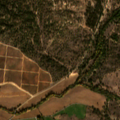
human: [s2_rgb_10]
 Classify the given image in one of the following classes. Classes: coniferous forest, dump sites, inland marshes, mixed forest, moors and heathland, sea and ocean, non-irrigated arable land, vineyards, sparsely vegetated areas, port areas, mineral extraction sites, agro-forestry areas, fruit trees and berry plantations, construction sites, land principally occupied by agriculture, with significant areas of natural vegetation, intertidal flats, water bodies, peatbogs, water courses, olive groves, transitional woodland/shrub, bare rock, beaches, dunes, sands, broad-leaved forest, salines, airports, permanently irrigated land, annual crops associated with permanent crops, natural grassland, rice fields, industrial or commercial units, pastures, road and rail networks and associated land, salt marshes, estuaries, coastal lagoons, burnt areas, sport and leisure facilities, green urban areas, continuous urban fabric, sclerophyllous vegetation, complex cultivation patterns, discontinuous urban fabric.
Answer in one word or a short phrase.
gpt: non-irrigated arable land, vineyards, agro-forestry areas, broad-leaved forest